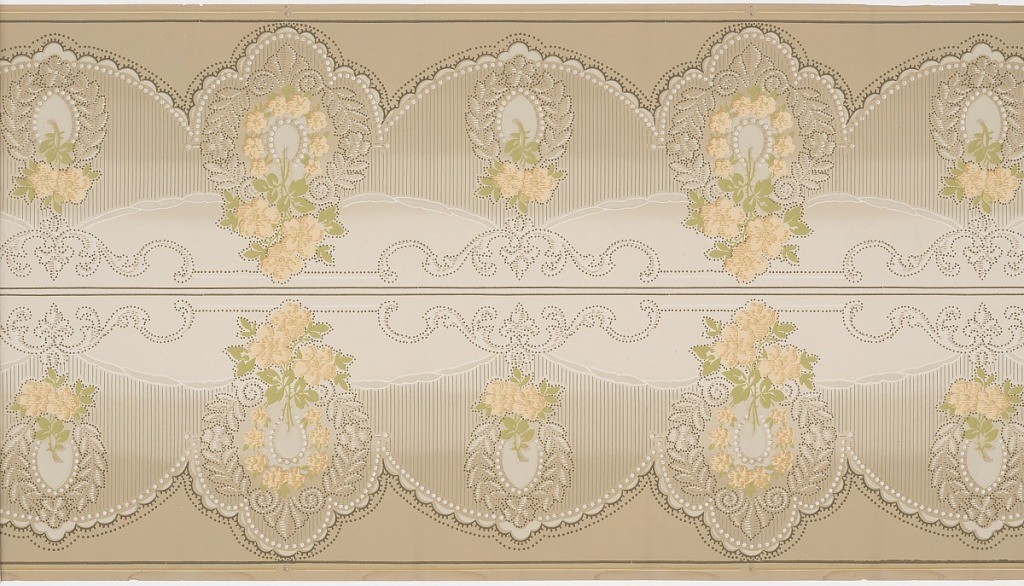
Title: Frieze
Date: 1905–1915
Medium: Machine-printed paper
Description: Floral bouquets with ribbon garland and beading. Two borders printed across the width.